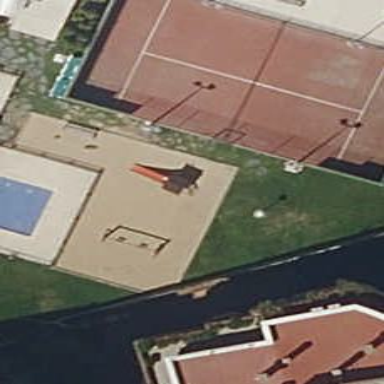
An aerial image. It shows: Tennis court surrounded by fence. It is located on pitch used for leisure land activities.